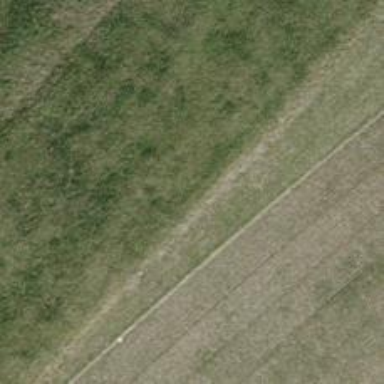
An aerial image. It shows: Pipeline marker.